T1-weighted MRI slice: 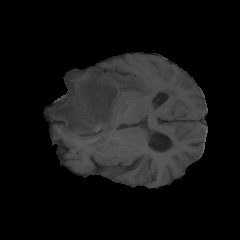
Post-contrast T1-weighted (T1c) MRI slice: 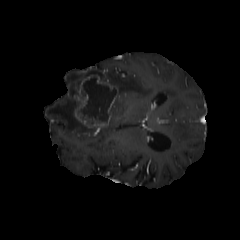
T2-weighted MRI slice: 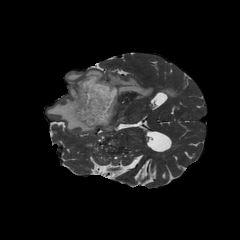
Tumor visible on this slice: yes